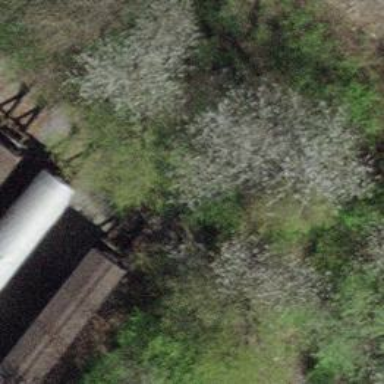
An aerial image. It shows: Railway buffer stop.